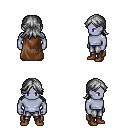
a pixel art fantasy rpg character, male body template, dark elf, purple skin, brown cape, metal pants, gray loose hair, brown shoes, four views (front, back, left, right), 2x2 character sprite sheet, small pixel art, hard edges, no anti-aliasing